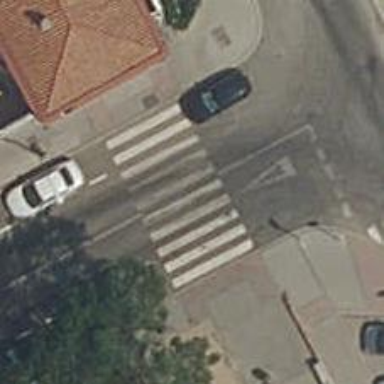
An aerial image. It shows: Uncontrolled zebra crossing on the road.